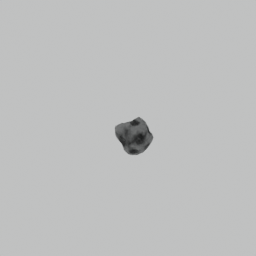
Label: nature